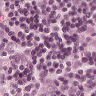
Metastatic tissue present: yes